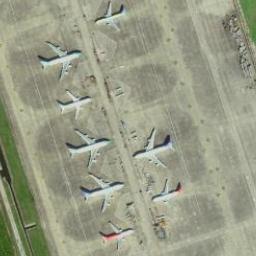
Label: airplane